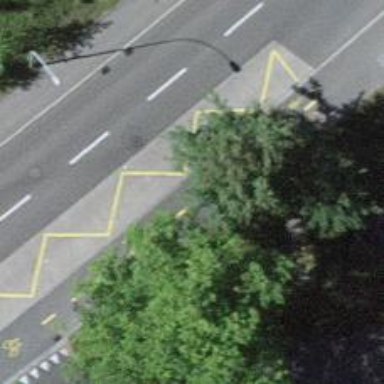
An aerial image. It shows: Bus stop with platform for public transport.